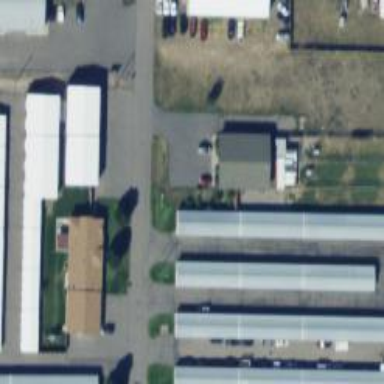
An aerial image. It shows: Veterinary facility.